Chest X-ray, PA view. Patient: 53 years old, sex F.
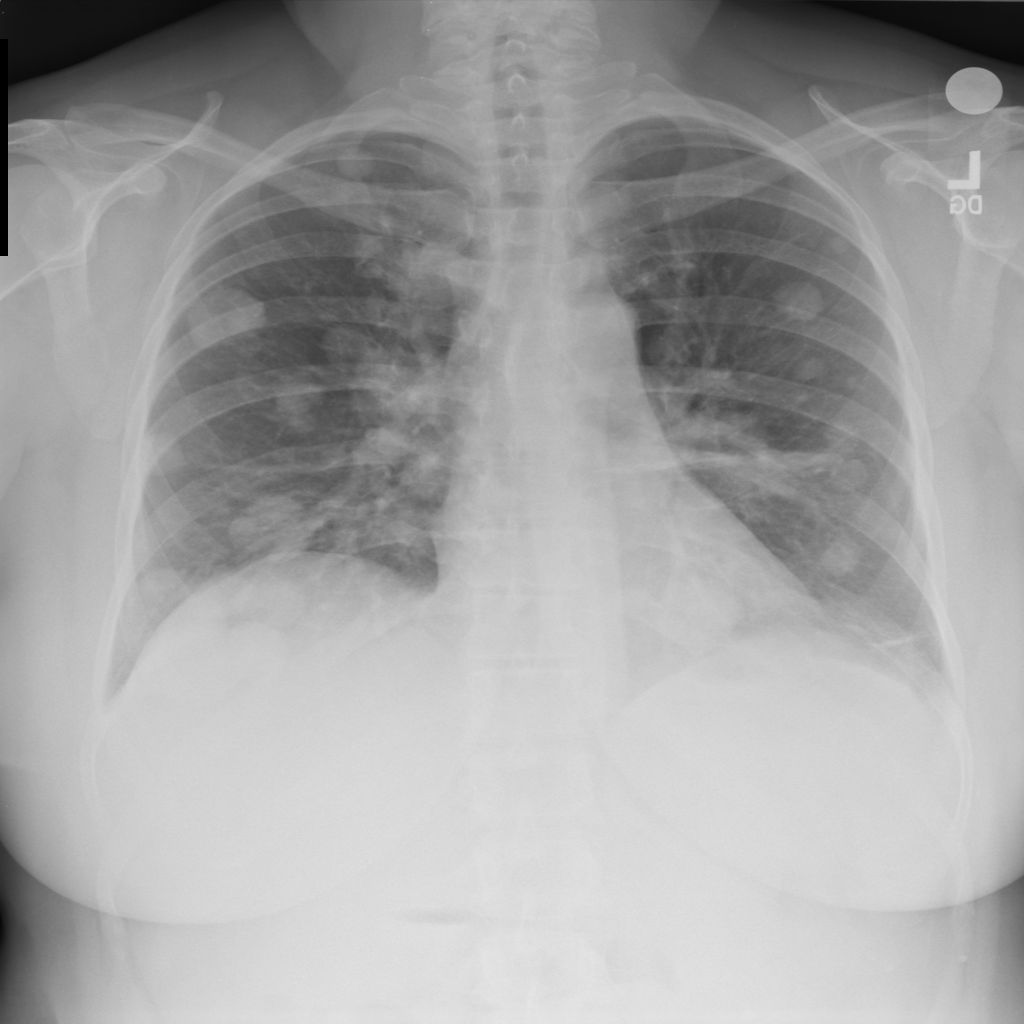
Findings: Atelectasis